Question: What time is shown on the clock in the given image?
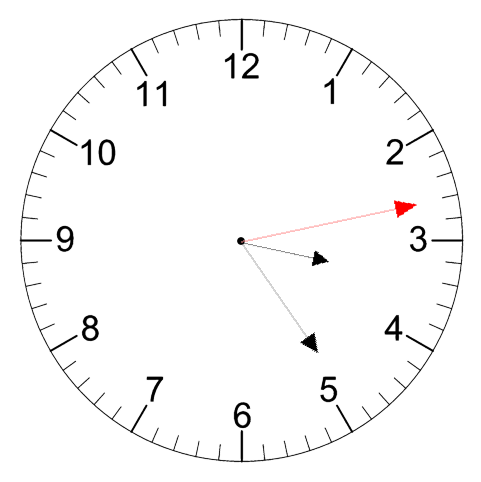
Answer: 03:24:13